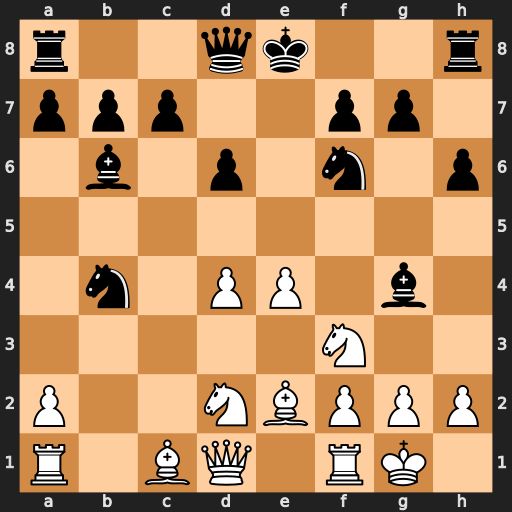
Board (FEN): r2qk2r/ppp2pp1/1b1p1n1p/8/1n1PP1b1/5N2/P2NBPPP/R1BQ1RK1
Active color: w
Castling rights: kq
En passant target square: -
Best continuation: Qa4+ Nc6 d5 Bd7 dxc6